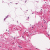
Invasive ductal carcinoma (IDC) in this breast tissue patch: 0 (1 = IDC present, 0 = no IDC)